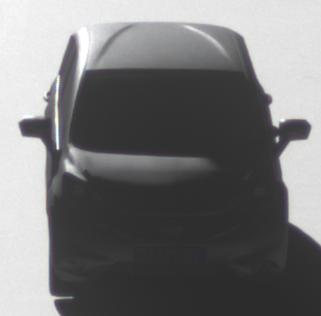
Make: Nissan
Model: Note 1.2
Detailed model: Note (E12) (10/13 - 12/16)
Model produced from: 2013/10
Model produced until: 2015/09
Doors: 5
Color: gray
Road condition: dry road
Daytime: morning or afternoon
Contrast: high contrast